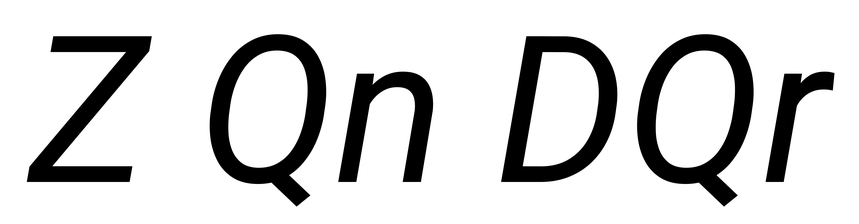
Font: Roboto-Italic_Italic